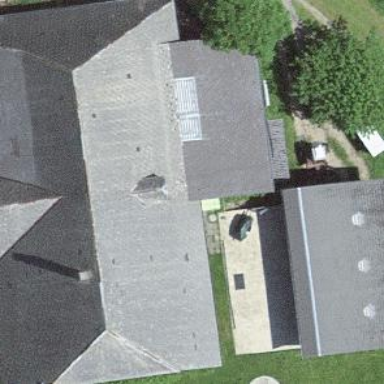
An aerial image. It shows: Farm building.